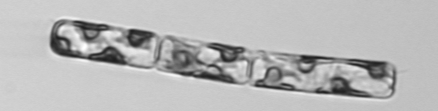
Label: Guinardia_delicatula